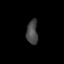
Tissue: skin
Cell type: Epithelial cells
Senescence score: 0.8722
Nuclear area (px): 271
Mean DAPI intensity: 71.144